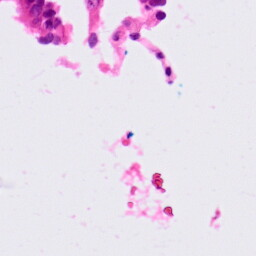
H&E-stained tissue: Lung